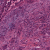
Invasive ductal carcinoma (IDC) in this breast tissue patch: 1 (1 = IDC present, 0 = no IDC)